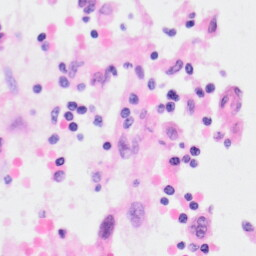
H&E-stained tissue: Kidney